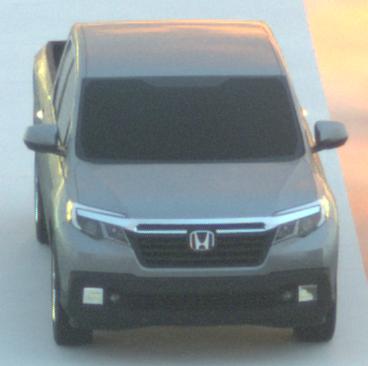
Make: Honda
Model: Ridgeline
Detailed model: Gen. 2
Model produced from: 2016
Model produced until: 2020
Doors: 4
Color: gray
Road condition: dry road
Daytime: sunrise or sunset
Contrast: medium contrast